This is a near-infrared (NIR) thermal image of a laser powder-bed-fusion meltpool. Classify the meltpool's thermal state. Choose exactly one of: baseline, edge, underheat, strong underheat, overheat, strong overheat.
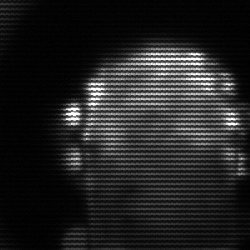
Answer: baseline